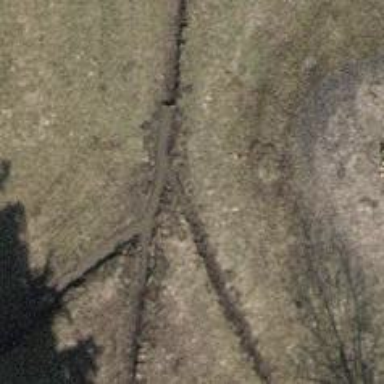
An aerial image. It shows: Ditch in the surroundings.